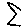
Label: line